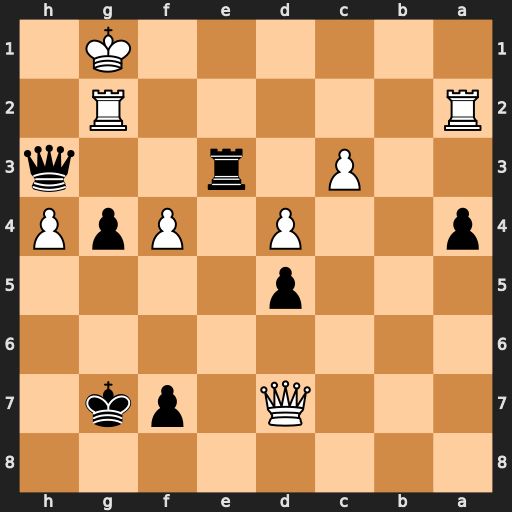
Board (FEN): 8/3Q1pk1/8/3p4/p2P1PpP/2P1r2q/R5R1/6K1
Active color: b
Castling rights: -
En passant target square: -
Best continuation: Re1+ Kf2 Qe3#